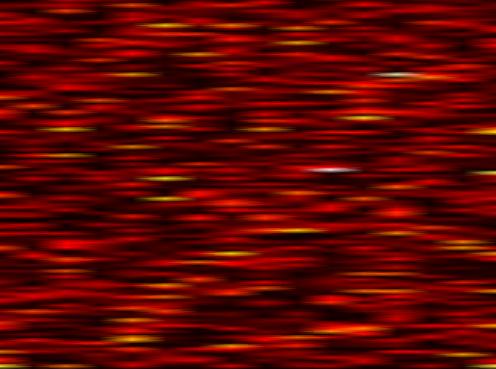
Label: OFDM